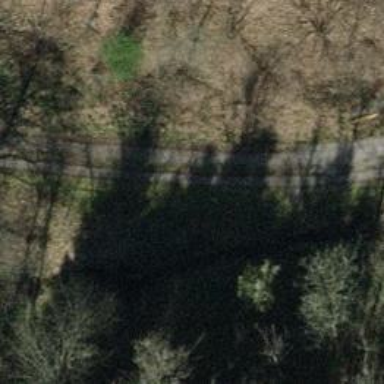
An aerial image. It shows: Pebblestone track with grade2 tracktype.